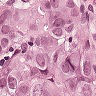
Metastatic tissue present: yes